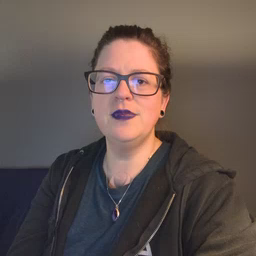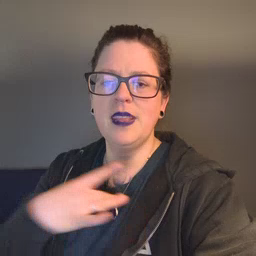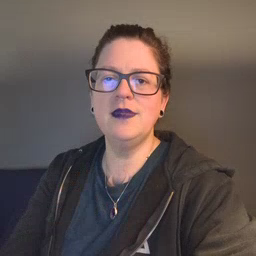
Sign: like